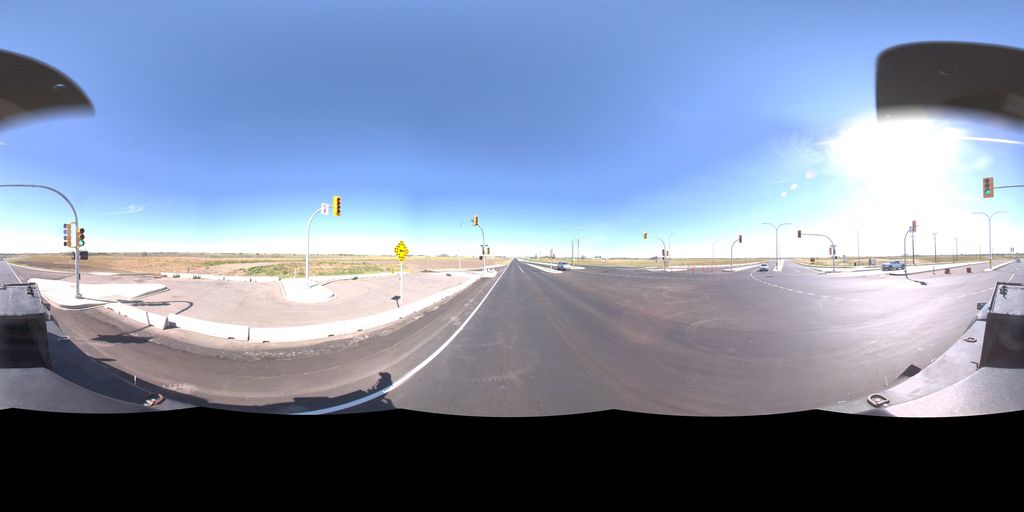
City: saskatoon